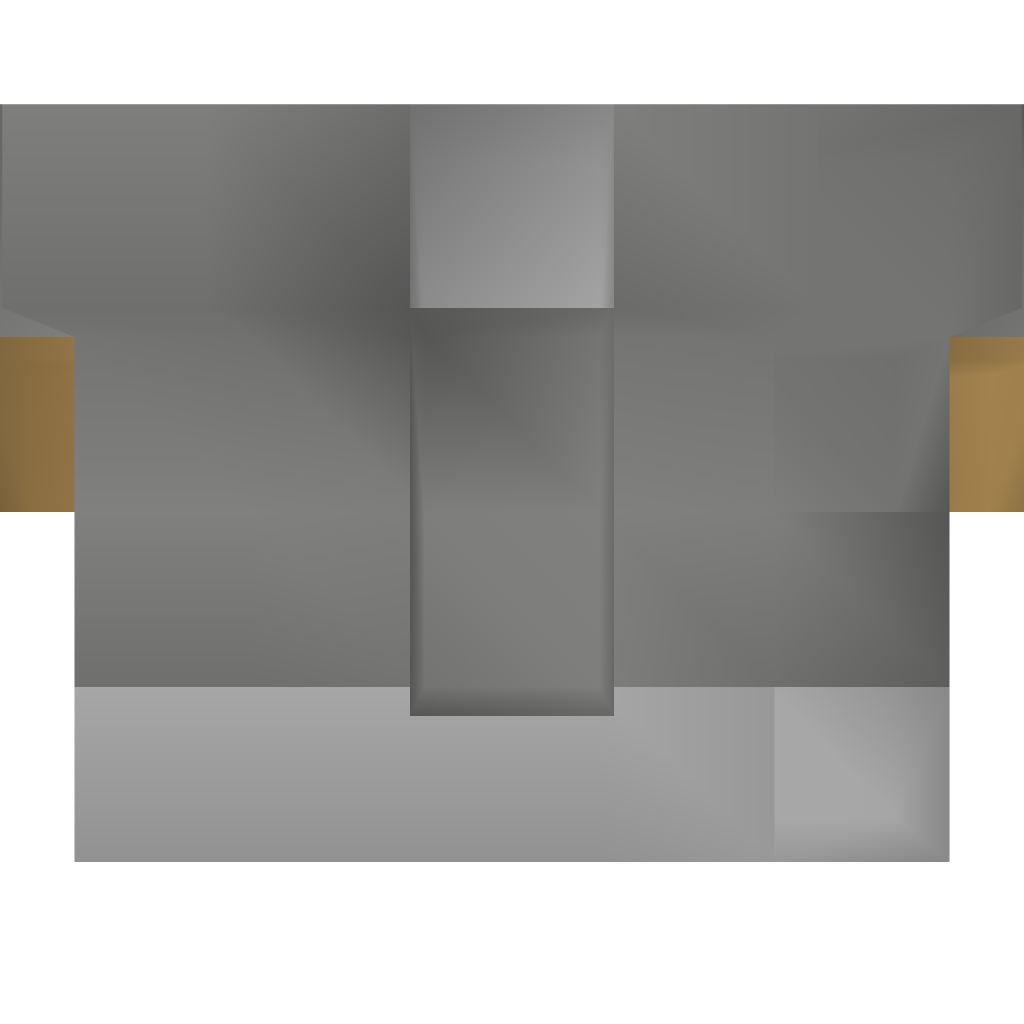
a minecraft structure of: Double Cobblestone Generator